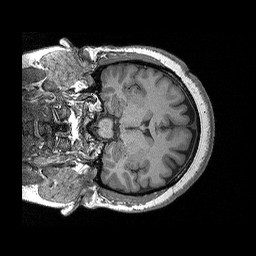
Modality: T1w
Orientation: coronal
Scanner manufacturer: siemens
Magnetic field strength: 3 T
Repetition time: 2.3 s
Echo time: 0.00298 s